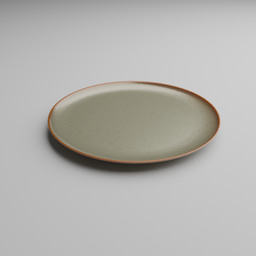
Label: tools